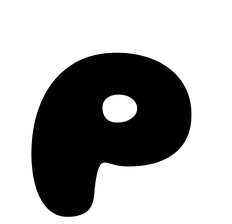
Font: Gluten_Black